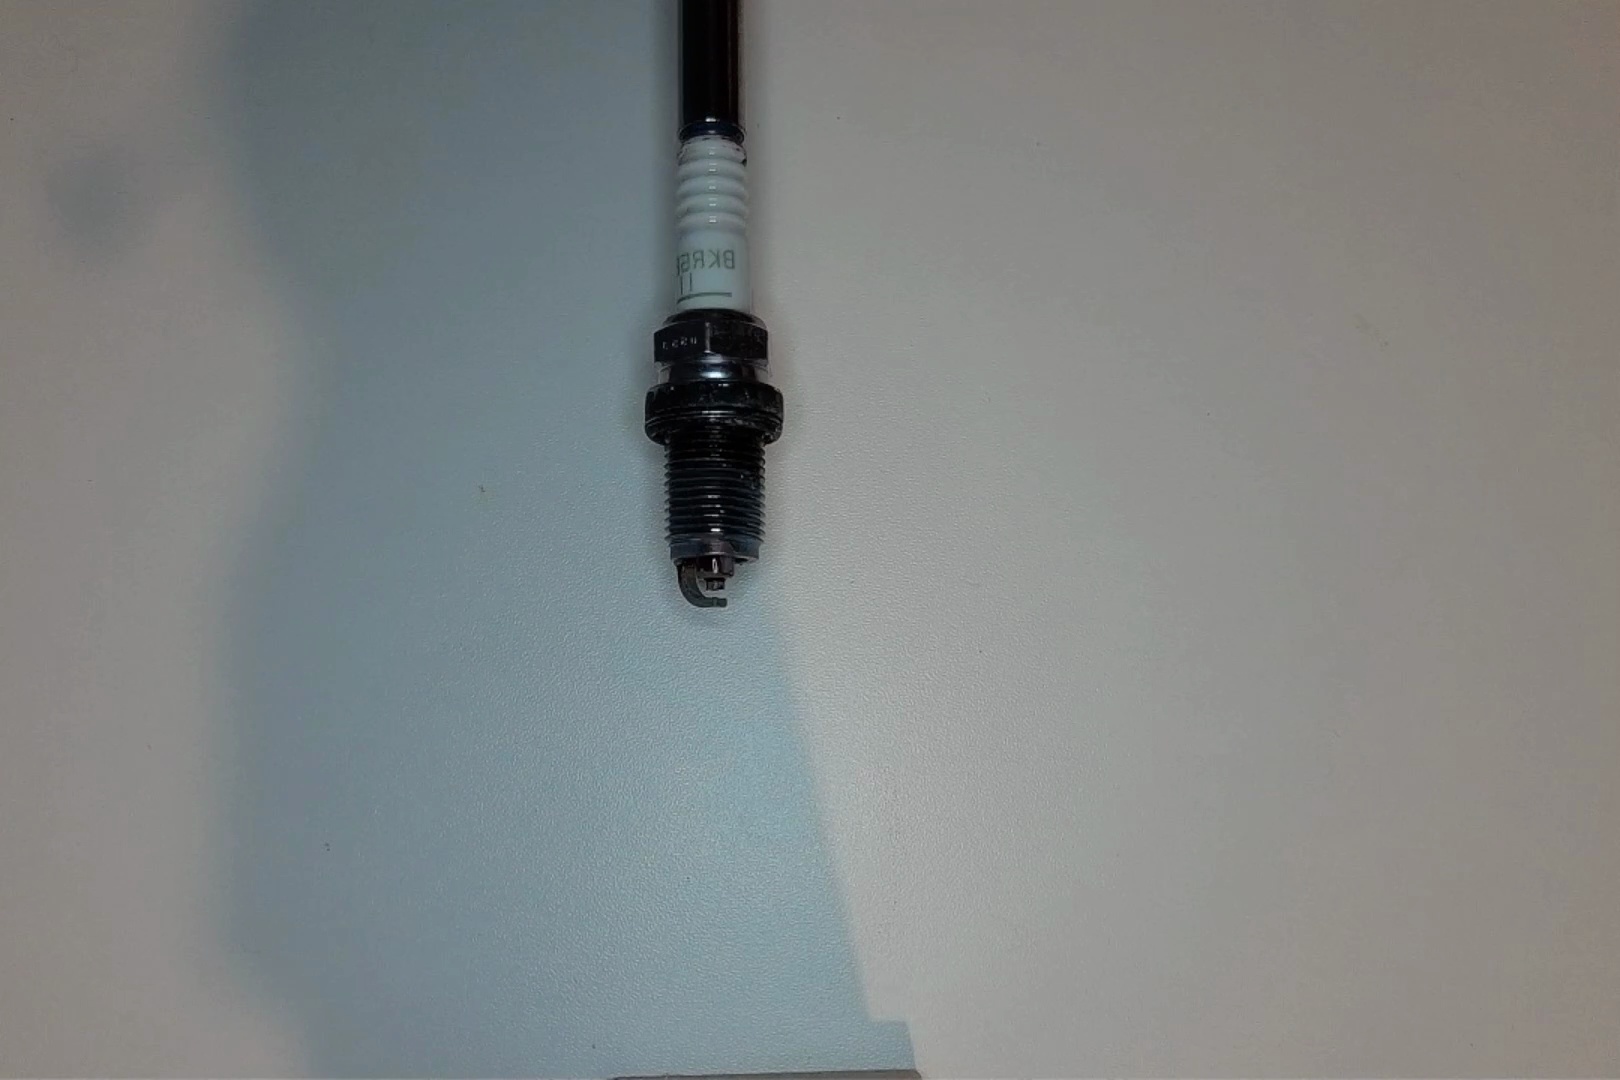
Label: anomaly